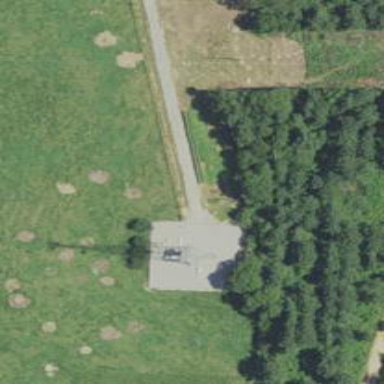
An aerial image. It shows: Communication mast tower.